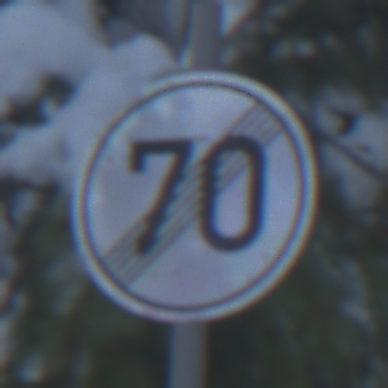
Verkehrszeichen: EndeGeschwindigkeit70
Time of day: MorningAfternoon
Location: Outdoor (Nature)
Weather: Clear
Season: Winter
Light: Natural